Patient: sex F, age 83
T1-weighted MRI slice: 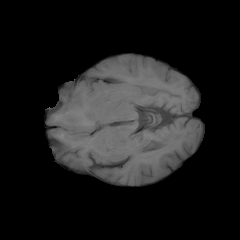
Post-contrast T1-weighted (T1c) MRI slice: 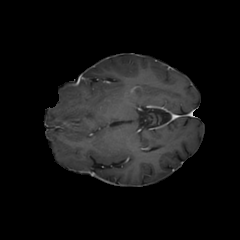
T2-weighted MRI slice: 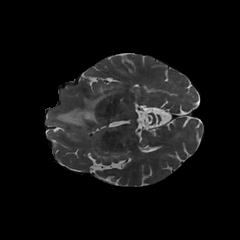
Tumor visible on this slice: yes
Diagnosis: Glioblastoma, IDH-wildtype
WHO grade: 4